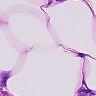
Metastatic tissue present: no